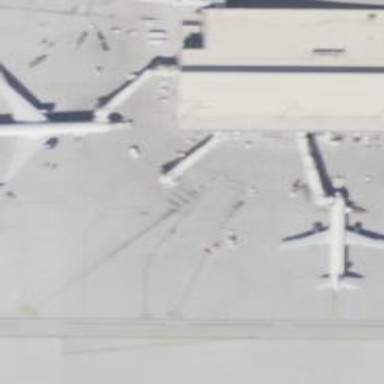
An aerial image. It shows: Airport gate.